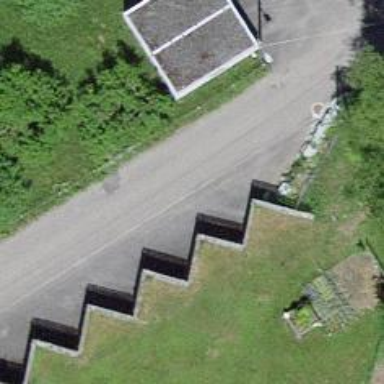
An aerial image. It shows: Garage.